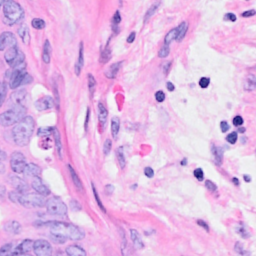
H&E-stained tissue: Breast